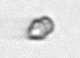
Label: Heterocapsa_rotundata